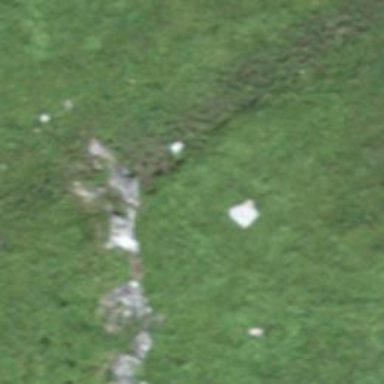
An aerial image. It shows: Wall made of dry stone.